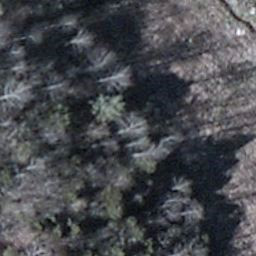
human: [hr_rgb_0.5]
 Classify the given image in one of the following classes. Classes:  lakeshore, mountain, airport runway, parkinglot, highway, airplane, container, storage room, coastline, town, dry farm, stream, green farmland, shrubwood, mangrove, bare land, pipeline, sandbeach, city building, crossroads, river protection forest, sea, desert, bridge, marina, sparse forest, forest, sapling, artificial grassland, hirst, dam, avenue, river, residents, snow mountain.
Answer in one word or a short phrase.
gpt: shrubwood